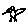
Label: bird